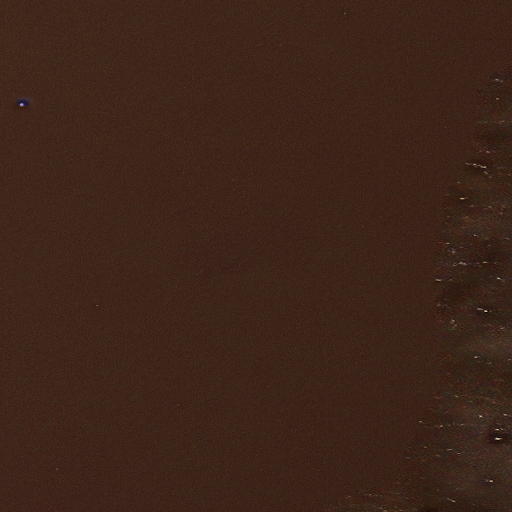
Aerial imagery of bar in Alaska named Morskoi Rock containing only unknown